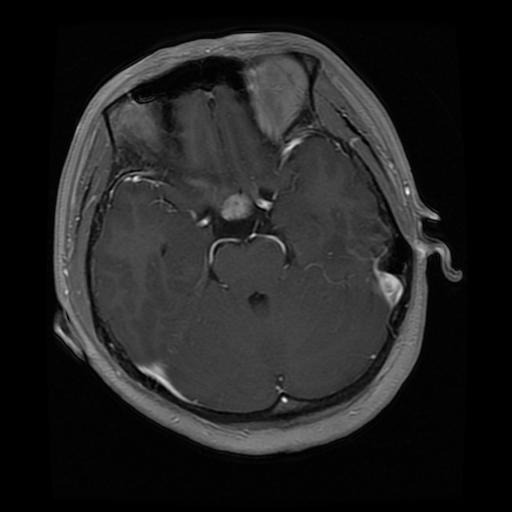
Label: pituitary